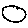
Label: moon